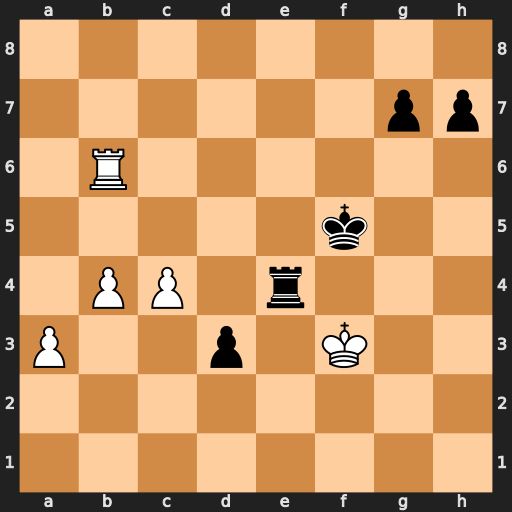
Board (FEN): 8/6pp/1R6/5k2/1PP1r3/P2p1K2/8/8
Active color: w
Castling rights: -
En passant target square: -
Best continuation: Rb5+ Re5 Rxe5+ Kxe5 Ke3